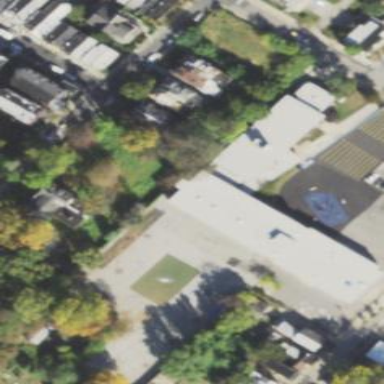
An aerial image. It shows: Schoolyard designated as leisure land.